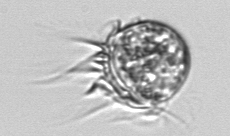
Label: Leegaardiella_ovalis